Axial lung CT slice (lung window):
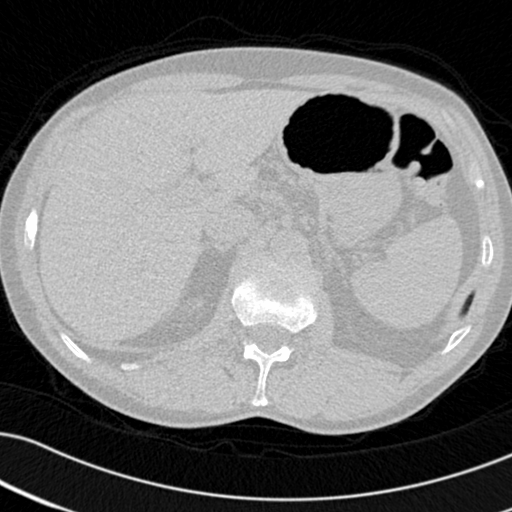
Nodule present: no